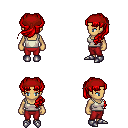
a pixel art fantasy rpg character, female body template, human, tanned skin, white pirate shirt, red pants, red princess hairstyle, red bandana, metal boots, four views (front, back, left, right), 2x2 character sprite sheet, small pixel art, hard edges, no anti-aliasing